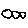
Label: cloud